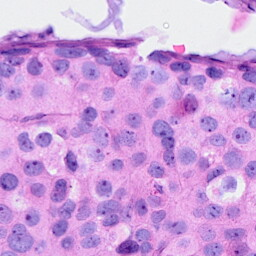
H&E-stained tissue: Breast